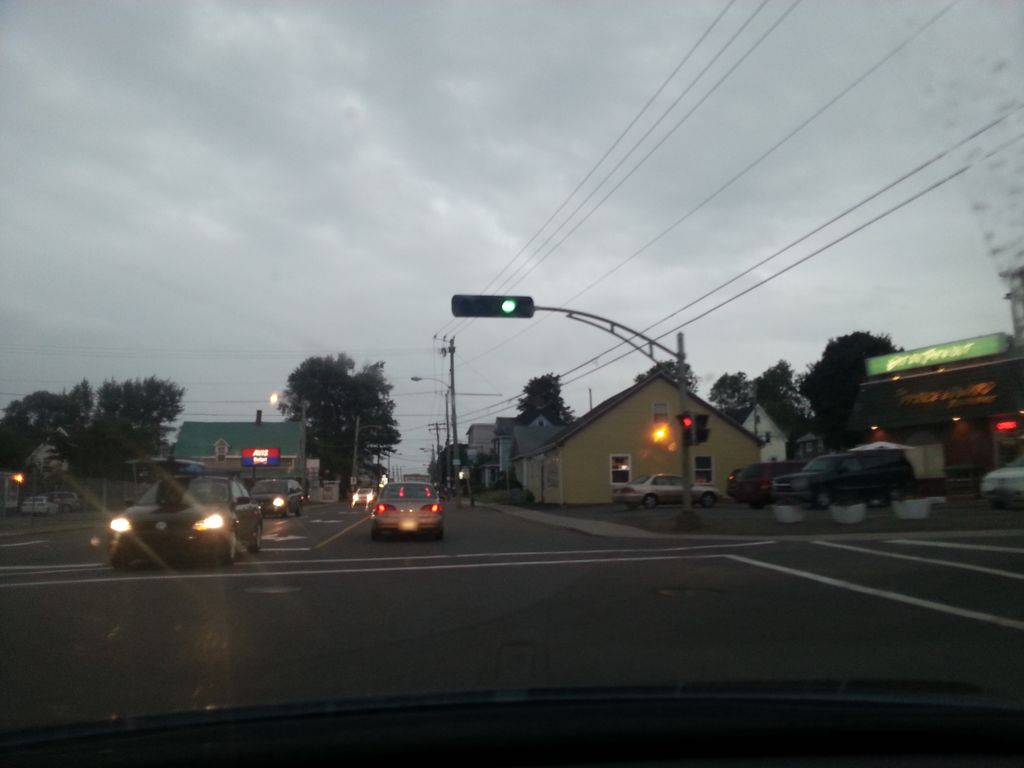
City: charlottetown